Question: I have a code that passes data from one Table View to a ViewController. This is how they look

Using Modal Segue it passes the Data correctly to the View controller but it does not show the Navegation Controller, it does when i change it to push but it wont pass the Values to the other View. Here is my
UserTableViewController.m
'''
- (void)prepareForSegue:(UIStoryboardSegue *)segue sender:(id)sender {
if ([segue.identifier isEqualToString:@"showUserDetail"]) {
NSIndexPath *indexPath = [self.tableView indexPathForSelectedRow];
UserDetailViewController *destViewController = segue.destinationViewController;
NSDictionary *dict = [myObject objectAtIndex:indexPath.row];
destViewController.labelName = [dict valueForKey:@"name"];
destViewController.labelRate = [dict valueForKey:@"rate"];
destViewController.labelBio = [dict valueForKey:@"bio"];
}
}
'''
And when i Change it to PUSH i Get the following Error on the Console Log
2014-05-19 09:52:26.660 mobile-app[7075:60b] First throw call stack:
(
0 CoreFoundation 0x017f81e4 + 30
12 CoreFoundation 0x017c02bf __CFRunLoopDoObservers + 399
13 CoreFoundation 0x0179e254 __CFRunLoopRun + 1076
14 CoreFoundation 0x0179d9d3 CFRunLoopRunSpecific + 467
15 CoreFoundation 0x0179d7eb CFRunLoopRunInMode + 123
16 GraphicsServices 0x037ec5ee GSEventRunModal + 192
17 GraphicsServices 0x037ec42b GSEventRun + 104
18 UIKit 0x00237f9b UIApplicationMain + 1225
19 mobile-app 0x0000559d main + 141
20 libdyld.dylib 0x01e3f701 start + 1
)
libc++abi.dylib: terminating with uncaught exception of type NSException
(lldb)
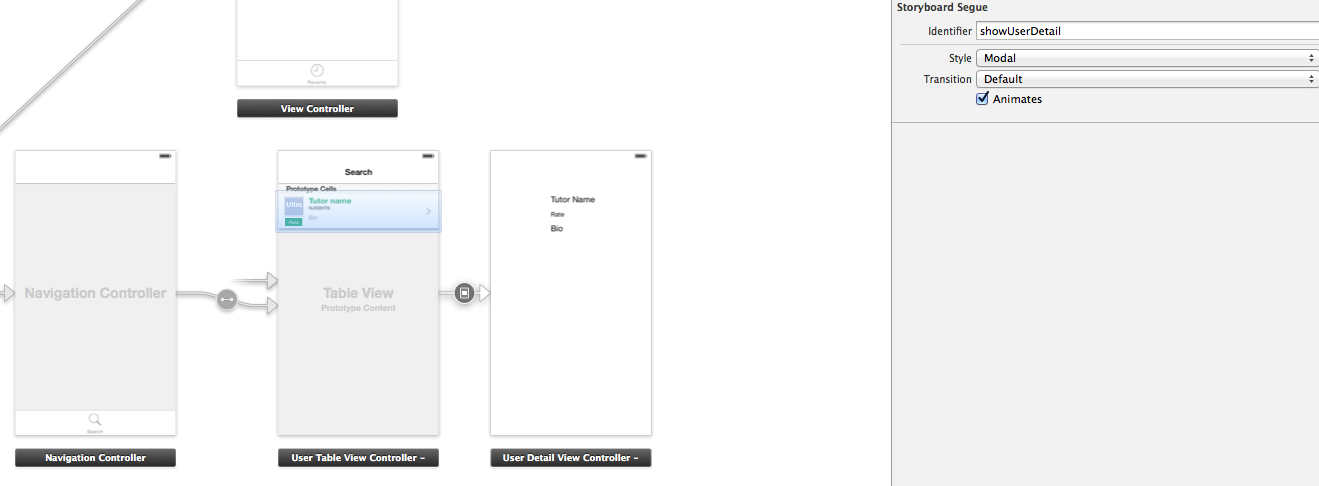
Answer: i see the search controller is define as initial controller in storyboard, see the arrow. that why you are getting generic error , for not embaded in navigation controller. change it to first view controller in storyboard.
it will work as expected.